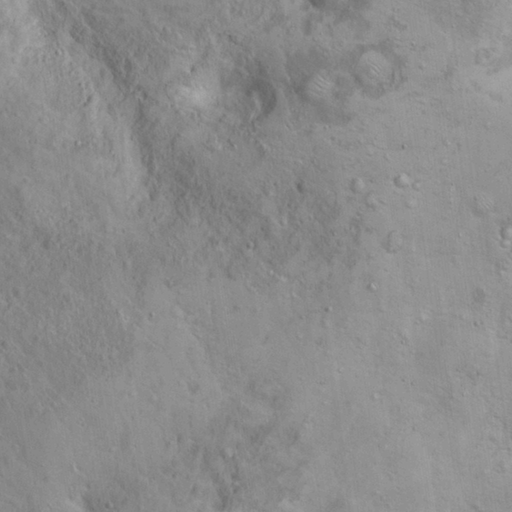
Objects detected: cone, cone